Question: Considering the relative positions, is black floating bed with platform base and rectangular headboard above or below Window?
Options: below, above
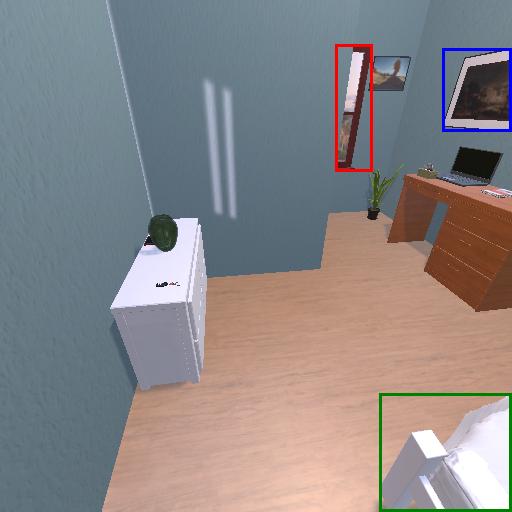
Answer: below